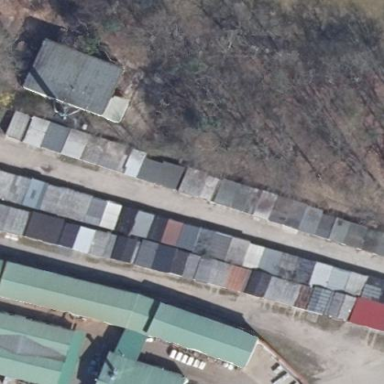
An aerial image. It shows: Group of garages.